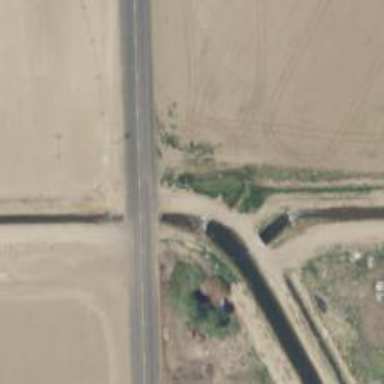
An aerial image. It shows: Canal culvert running through tunnel.